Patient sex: F
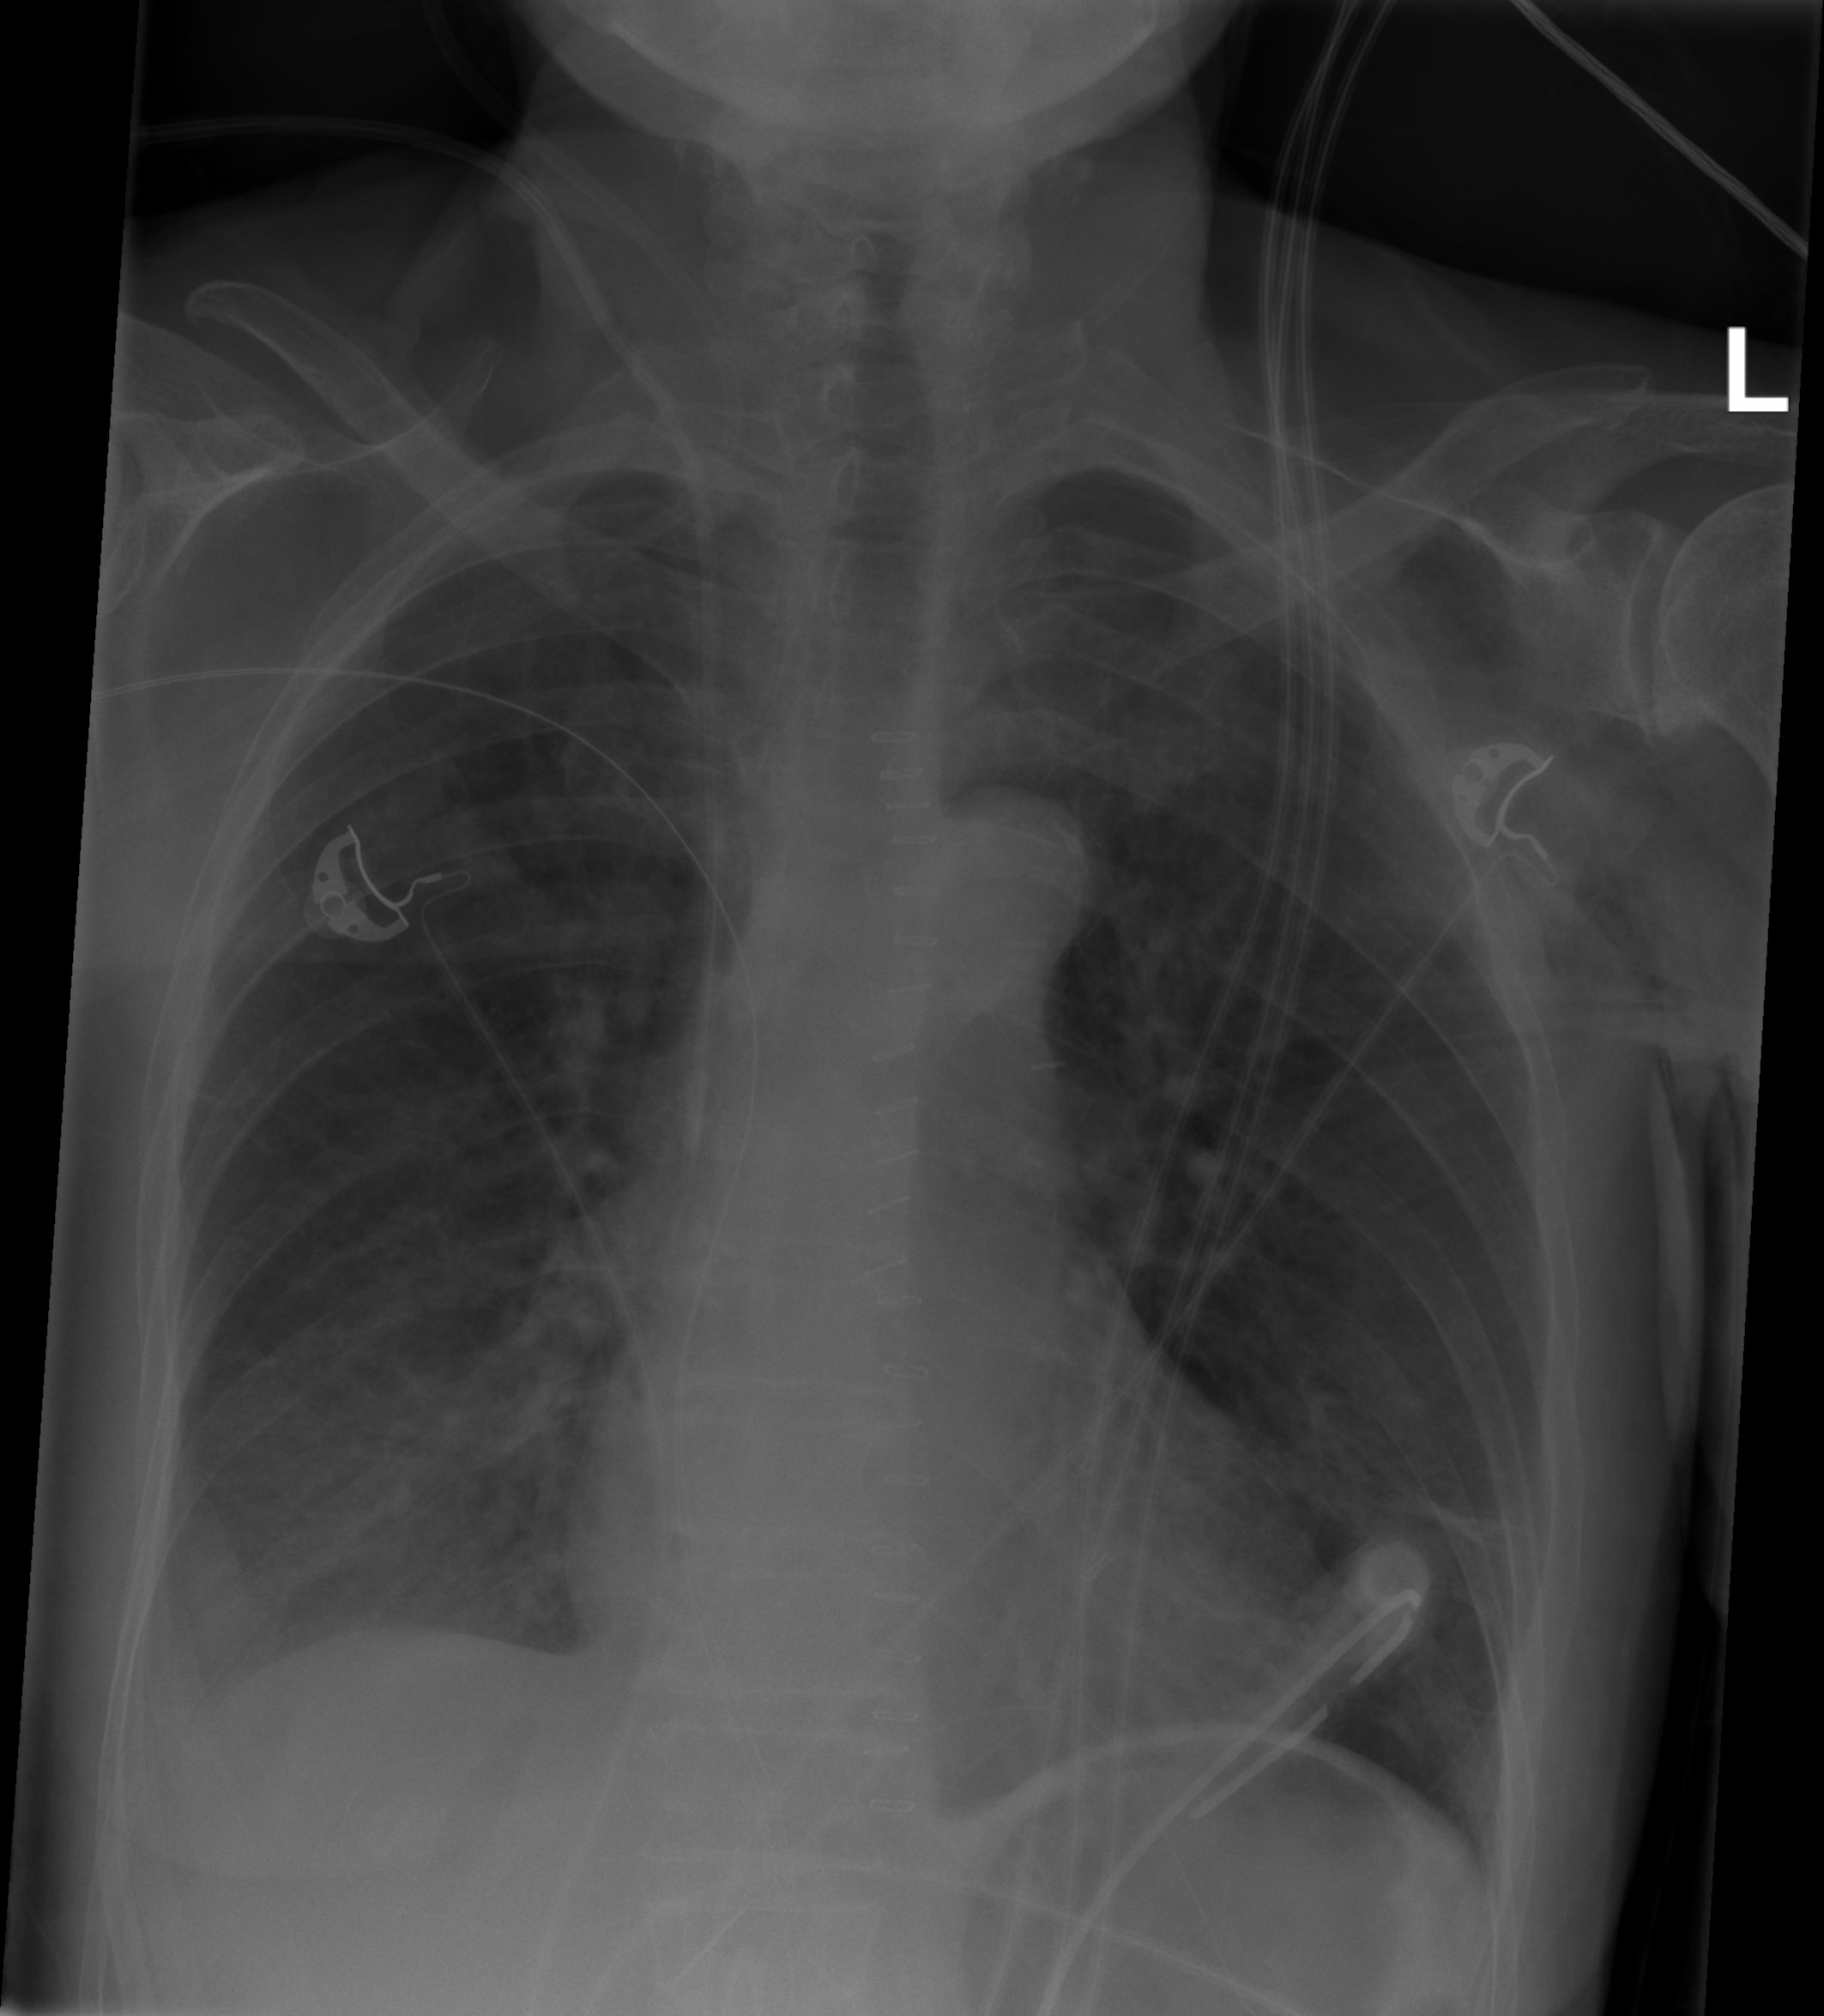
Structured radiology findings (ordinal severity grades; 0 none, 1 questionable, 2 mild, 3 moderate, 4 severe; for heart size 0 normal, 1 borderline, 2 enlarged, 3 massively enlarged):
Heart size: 0
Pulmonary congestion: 0
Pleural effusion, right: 2
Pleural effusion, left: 0
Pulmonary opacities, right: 1
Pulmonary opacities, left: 0
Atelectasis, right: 0
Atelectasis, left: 2